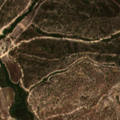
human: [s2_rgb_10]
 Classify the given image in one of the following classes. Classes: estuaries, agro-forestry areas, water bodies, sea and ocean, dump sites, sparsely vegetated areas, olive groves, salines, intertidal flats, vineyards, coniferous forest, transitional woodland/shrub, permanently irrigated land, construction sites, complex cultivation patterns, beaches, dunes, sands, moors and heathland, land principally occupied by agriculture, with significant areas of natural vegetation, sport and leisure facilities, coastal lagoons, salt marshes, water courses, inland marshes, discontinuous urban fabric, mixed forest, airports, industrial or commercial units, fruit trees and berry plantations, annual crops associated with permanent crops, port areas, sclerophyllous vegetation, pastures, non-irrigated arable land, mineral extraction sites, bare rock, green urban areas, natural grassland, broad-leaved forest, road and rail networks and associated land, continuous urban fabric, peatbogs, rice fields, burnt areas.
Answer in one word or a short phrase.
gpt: non-irrigated arable land, permanently irrigated land, agro-forestry areas, broad-leaved forest